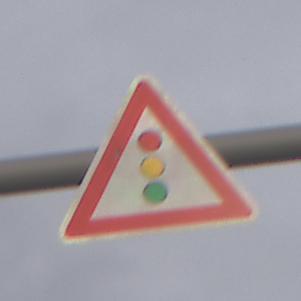
Verkehrszeichen: Lichtzeichenanlage
Umgebung: Outdoor, Nature
Tageszeit: Midday
Wetter: Overcast
Licht: Natural
Jahreszeit: NotSpecified
Kontrast: LowContrast